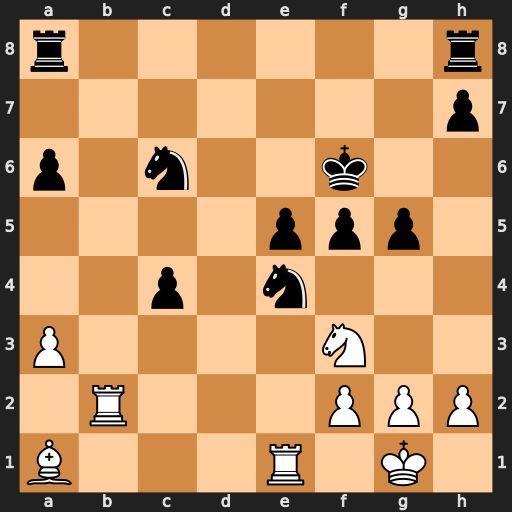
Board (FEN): r6r/7p/p1n2k2/4ppp1/2p1n3/P4N2/1R3PPP/B3R1K1
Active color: w
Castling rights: -
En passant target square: -
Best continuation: Rb6 Ke7 Rxc6